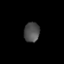
Tissue: lung
Cell type: Others
Senescence score: 0.2302
Nuclear area (px): 301
Mean DAPI intensity: 77.97